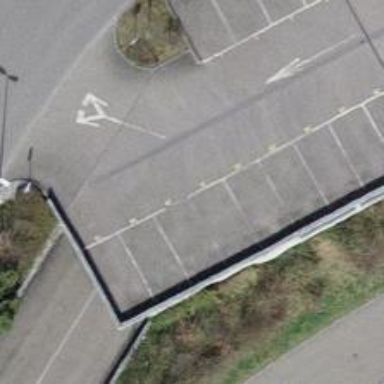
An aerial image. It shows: Concrete parking aisle as service road.